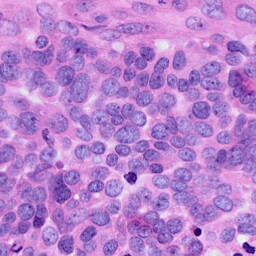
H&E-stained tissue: Ovarian